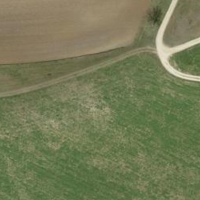
EUNIS habitat code: 52
Species observed at this site:
Campanula glomerata